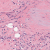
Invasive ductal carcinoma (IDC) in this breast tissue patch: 0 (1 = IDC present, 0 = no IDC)